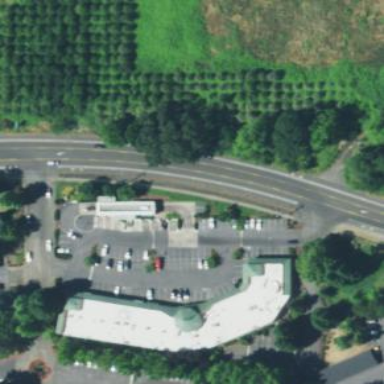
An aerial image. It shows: Retail area.